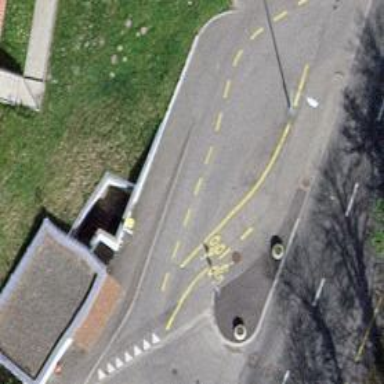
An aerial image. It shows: Bus stop with designated stop position for public transport.